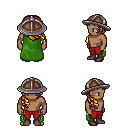
a pixel art fantasy rpg character, male body template, human, dark skin, green cape, red pants, blonde right-swept hairstyle, chain helm, maroon shoes, four views (front, back, left, right), 2x2 character sprite sheet, small pixel art, hard edges, no anti-aliasing